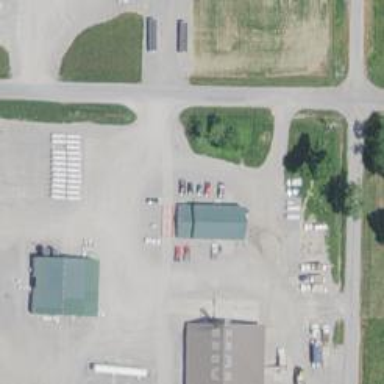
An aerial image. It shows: Weighbridge facility.